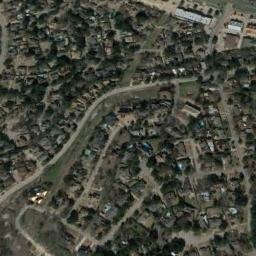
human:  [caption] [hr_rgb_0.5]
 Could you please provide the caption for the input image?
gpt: There are many roads and neatly arranged houses and trees and large lawns in densely populated areas .

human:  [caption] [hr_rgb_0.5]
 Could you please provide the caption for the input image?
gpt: The dense residential is next to the road and some trees .

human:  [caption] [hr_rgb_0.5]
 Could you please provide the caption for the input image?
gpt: There are several paths around the house .

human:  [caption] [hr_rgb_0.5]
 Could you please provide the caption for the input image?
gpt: A dense residential area has lots of trees and houses while some roads go through the residential area .

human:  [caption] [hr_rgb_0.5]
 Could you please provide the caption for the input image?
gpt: There are many black houses and green trees on a dense residential area .